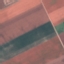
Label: AnnualCrop